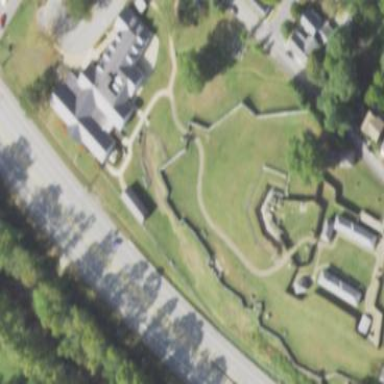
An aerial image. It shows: Historical fort.